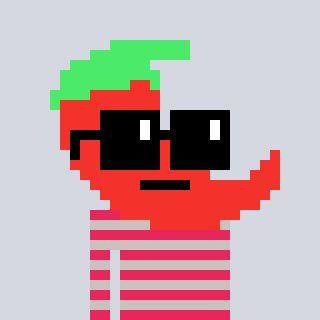
a pixel art character with square black sunglasses, a chilli-shaped head and a foggrey-colored body on a cool background